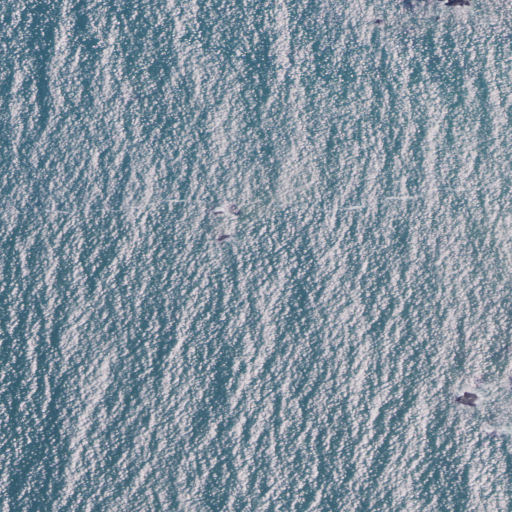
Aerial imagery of island in Oregon named Twons containing only open water